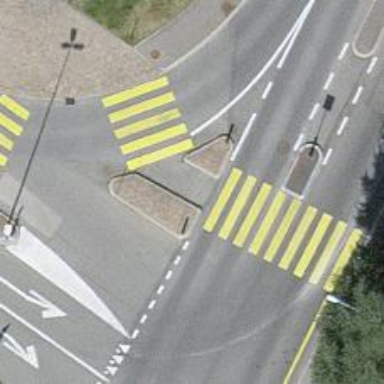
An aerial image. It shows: Footway crossing with marked asphalt surface.